Field crop: maize
Growth stage: 2
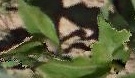
Species: maize